Question: What is the reading of this measurement?
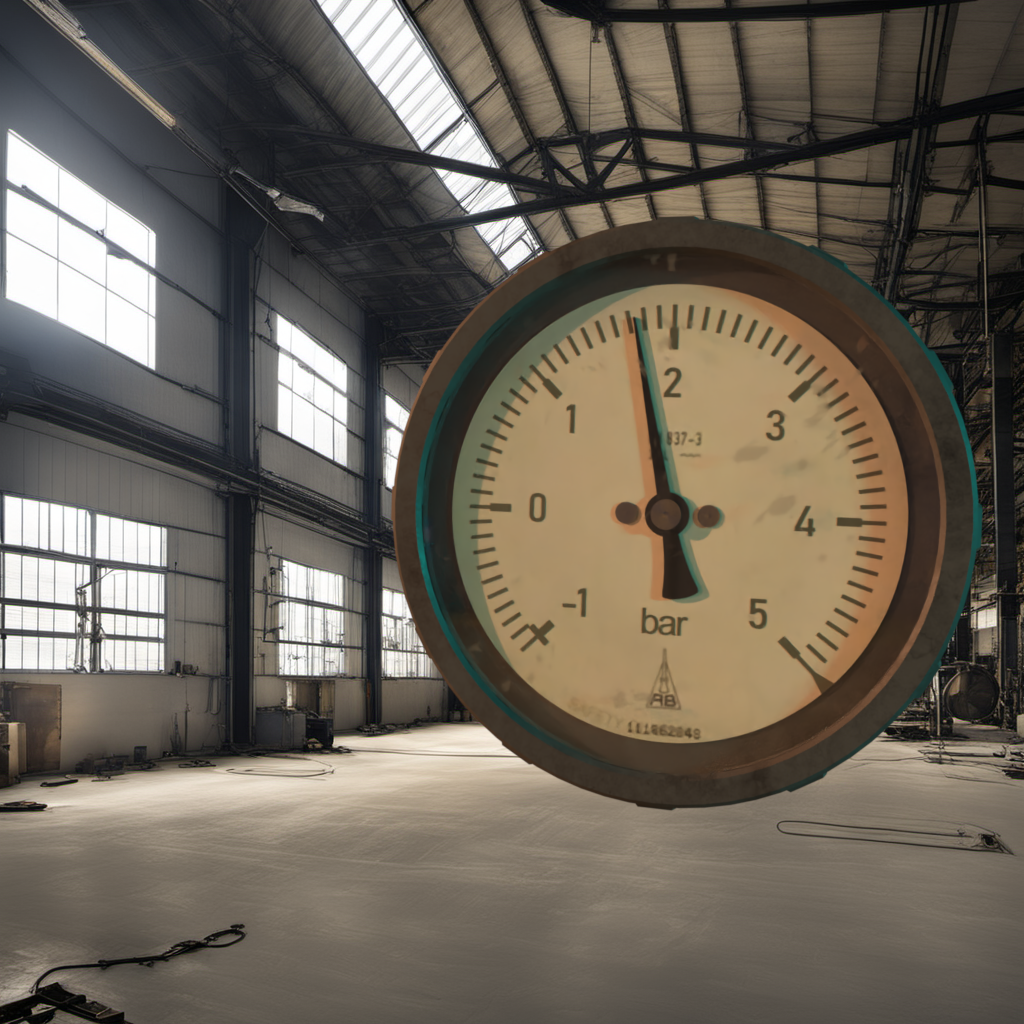
Answer: The result is 1.74
Question: What is the value range of the measurement in the image?
Answer: The range is from -1 to 5
Question: What is the minimum and maximum reading range of the measurement in the image?
Answer: The minimum value is -1 and the maximum value is 5